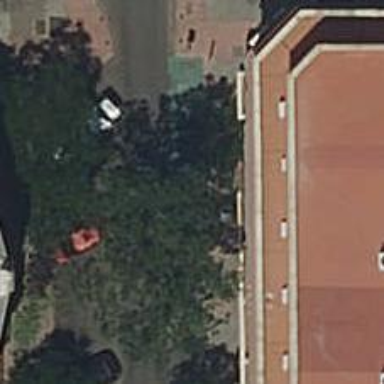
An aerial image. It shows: Motorcycle parking area.